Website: walmart
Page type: billing-address
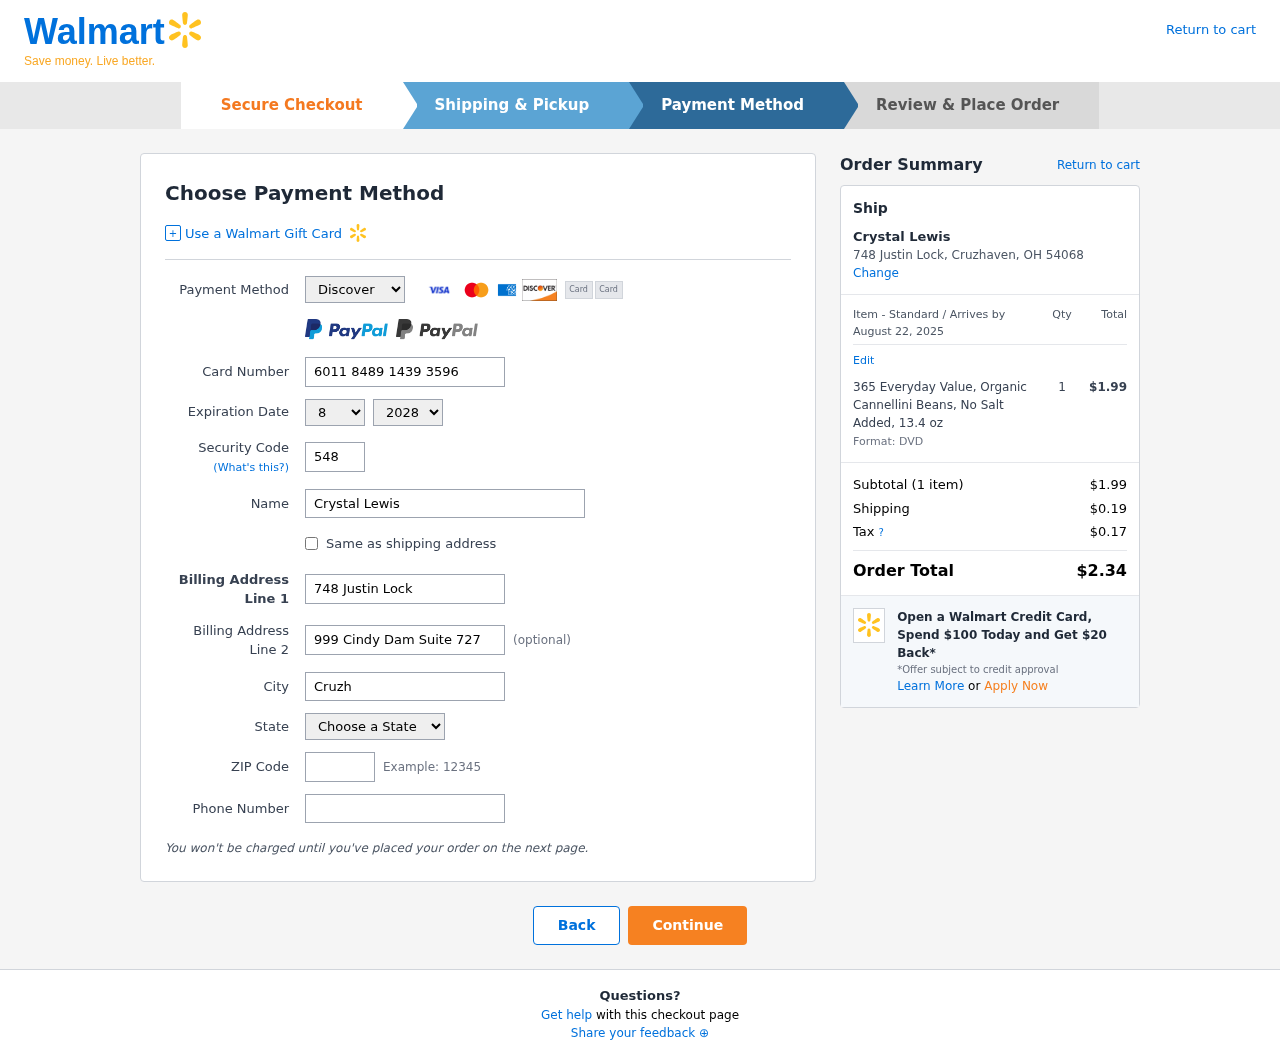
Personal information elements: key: PII_CARD_CVV
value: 548
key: PII_CARD_EXPIRY_MONTH
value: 08
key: PII_CARD_EXPIRY_YEAR
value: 28
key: PII_CARD_NUMBER
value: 6011 8489 1439 3596
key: PII_CARD_TYPE
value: Discover
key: PII_CITY
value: Cruzhaven
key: PII_CITY_STATE_ZIP
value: Cruzhaven, OH 54068
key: PII_FULLNAME
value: Crystal Lewis
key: PII_PHONE
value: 7334713135
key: PII_POSTCODE
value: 54068
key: PII_STATE
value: Ohio
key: PII_STREET
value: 748 Justin Lock
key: PII_STREET2
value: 999 Cindy Dam Suite 727
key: PII_FULLNAME2
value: Crystal Lewis
Product elements: key: PRODUCT1_NAME
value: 365 Everyday Value, Organic Cannellini Beans, No Salt Added, 13.4 oz
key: PRODUCT1_PRICE
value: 1.99
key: PRODUCT1_QUANTITY
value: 1
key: PRODUCT1_DESC
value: Format: DVD
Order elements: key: ORDER_DELIVERY_DATE
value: August 22, 2025
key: ORDER_NUM_ITEMS
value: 1
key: ORDER_SUBTOTAL
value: $1.99
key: ORDER_SHIPPING_COST
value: $0.19
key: ORDER_TAX
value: $0.17
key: ORDER_TOTAL
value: $2.34